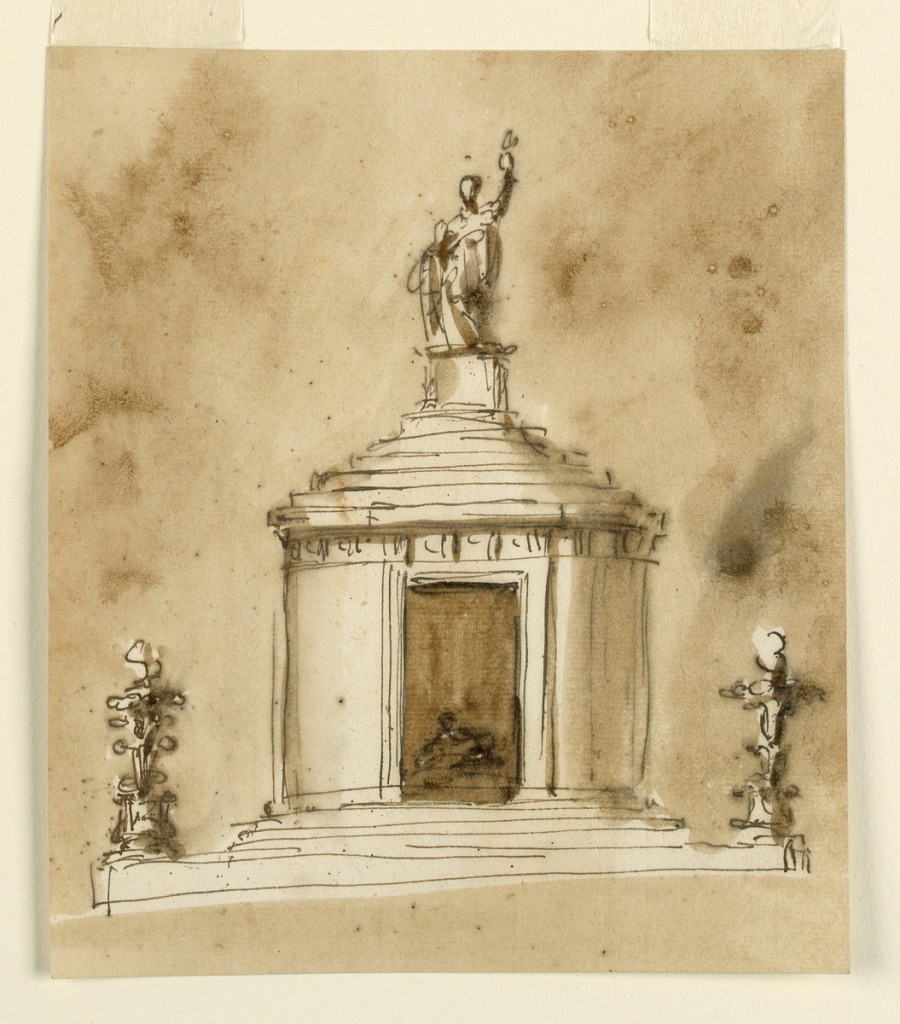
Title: Funeral Decorations for King Louis XVI of France
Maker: Giuseppe Barberi, Italian, 1746–1809
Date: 1793
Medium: Pen and brown ink, brush and brown wash on lined off-white laid paper
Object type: Drawing
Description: The base is a square plinth, with candelabra at the corners. Above it stands on top of some circular steps a circular building, with slightly projecting doorcases, like the ends of cross arms. Above is an entablature with a triglyph frieze. Inside is the motif of the crown sketched. Above the entablature rise circular steps of diminishing diameters. On top is a pedestal with the figure of a standing woman raising something with her left arm.